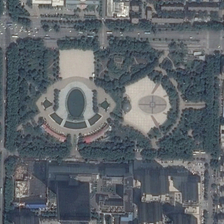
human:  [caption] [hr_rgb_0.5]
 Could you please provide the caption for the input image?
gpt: there are many green trees planted in the middle of the square .

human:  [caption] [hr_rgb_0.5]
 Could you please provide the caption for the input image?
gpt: there are many grey roof houses beside the square .

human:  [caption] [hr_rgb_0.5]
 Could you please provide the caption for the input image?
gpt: there are many green trees planted in the middle of the square .

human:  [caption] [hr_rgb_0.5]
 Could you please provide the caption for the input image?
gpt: there are many grey roof houses beside the square .

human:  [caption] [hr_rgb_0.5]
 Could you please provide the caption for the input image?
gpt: there are many green trees planted in the middle of the square .